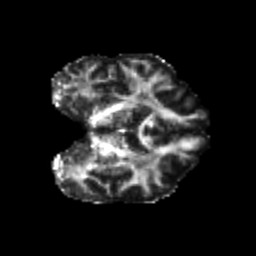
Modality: FA
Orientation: coronal
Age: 24
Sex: male
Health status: healthy
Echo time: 0.074 s